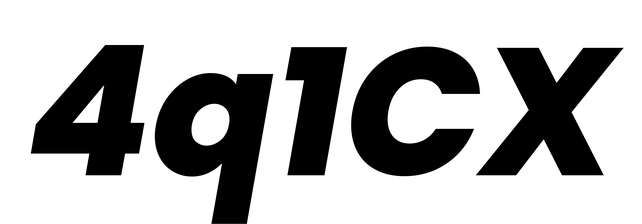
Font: Poppins-ExtraBoldItalic